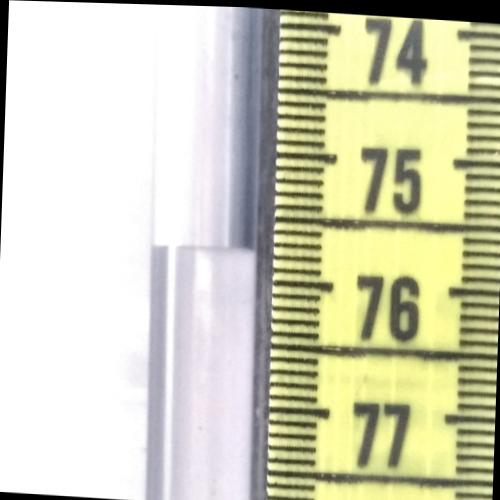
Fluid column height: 75.8 cm